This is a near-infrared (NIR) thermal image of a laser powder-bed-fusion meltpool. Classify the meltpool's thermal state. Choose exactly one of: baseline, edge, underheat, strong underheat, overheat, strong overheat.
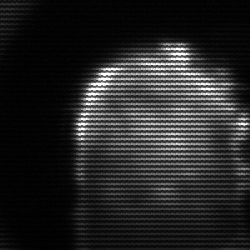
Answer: baseline